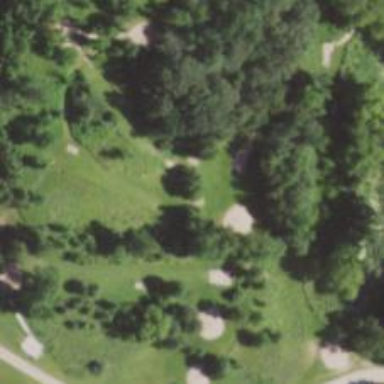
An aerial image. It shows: Fairway for disc golf.